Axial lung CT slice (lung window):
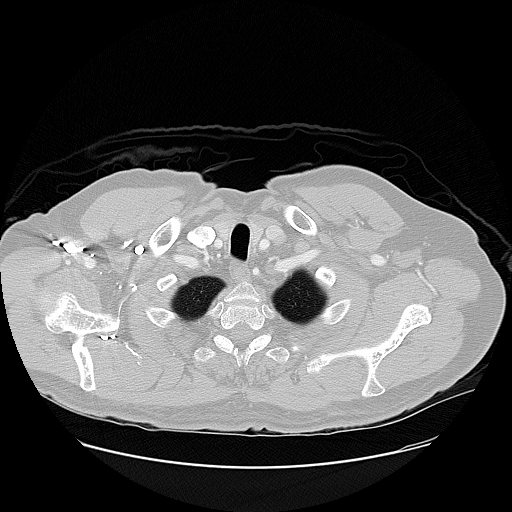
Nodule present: no